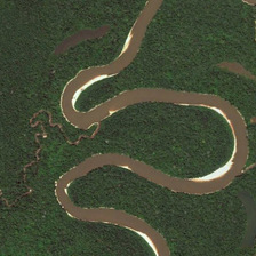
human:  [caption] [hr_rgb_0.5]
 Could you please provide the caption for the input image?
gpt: The Yellow River rolling through the rainforest has some lakes and rivers around them.

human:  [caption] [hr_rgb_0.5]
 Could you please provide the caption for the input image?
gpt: Brooke joins the brown twisted river passing through this quiet forest.

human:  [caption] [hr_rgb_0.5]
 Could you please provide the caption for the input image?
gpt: There was a small stream that flowed into the twisted Brown River and passed through the quiet forest.

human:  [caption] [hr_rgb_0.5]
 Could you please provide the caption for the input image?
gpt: The Yellow river meanders through the rain forest, surrounded by several lakes and tributaries.

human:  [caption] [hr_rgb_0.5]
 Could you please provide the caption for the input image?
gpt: There is a stream that joins the twisted brown river that passes through this peaceful forest to.